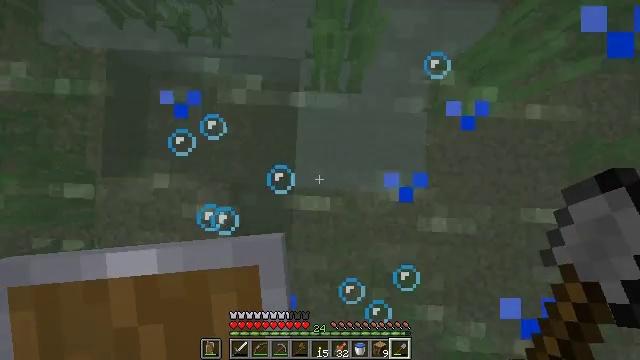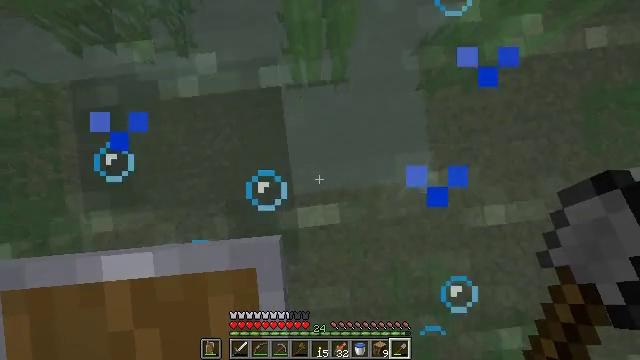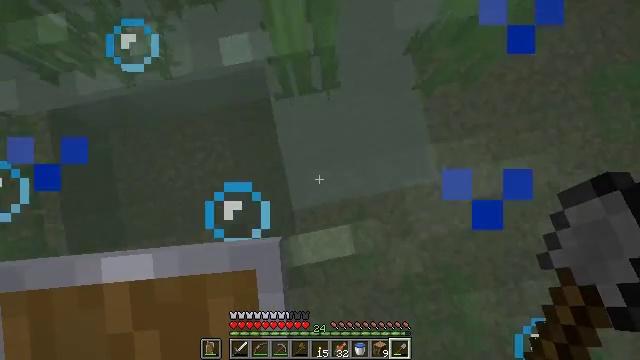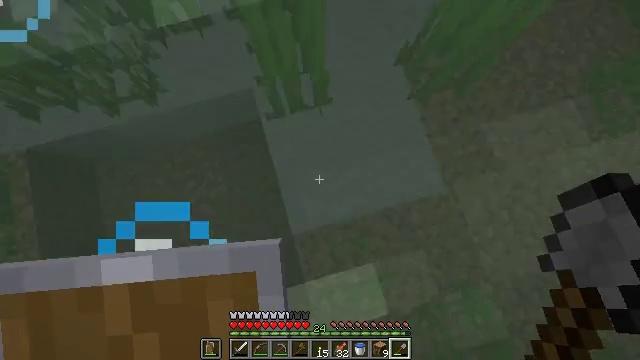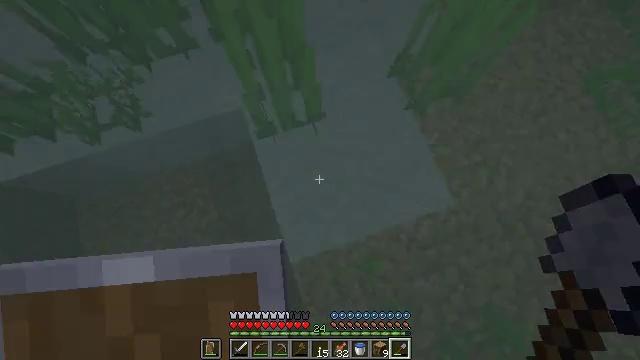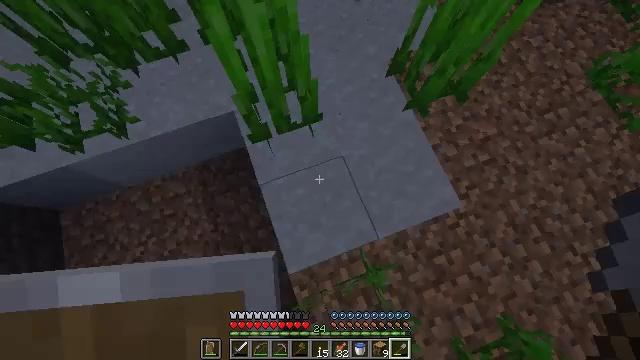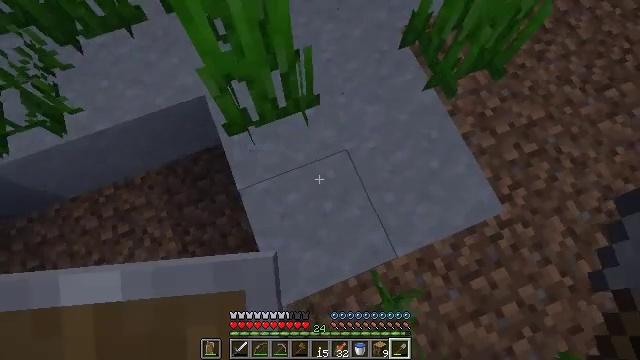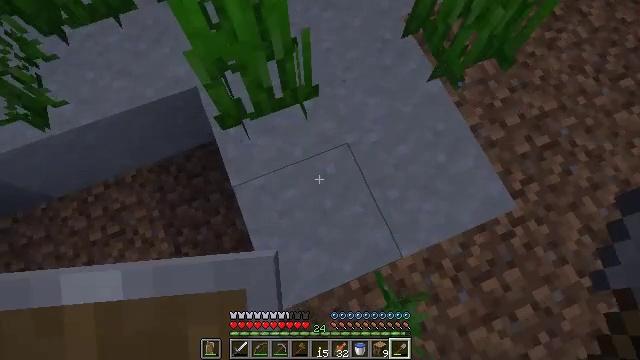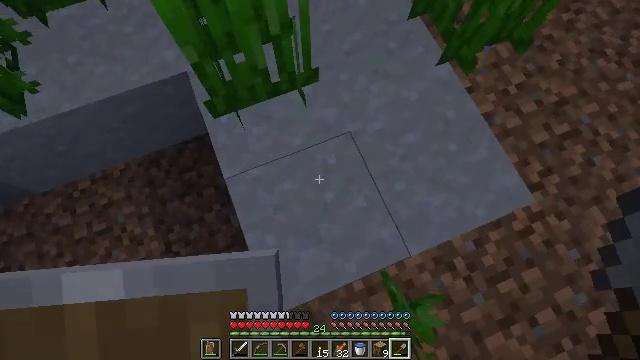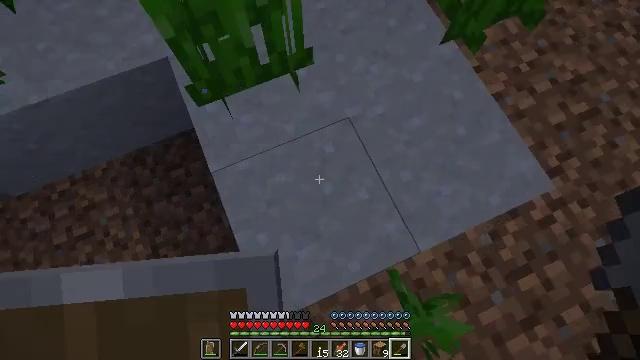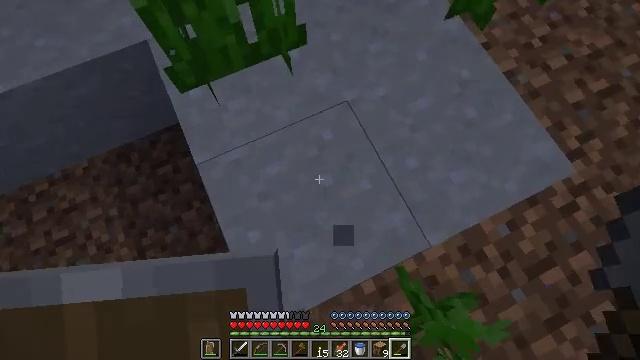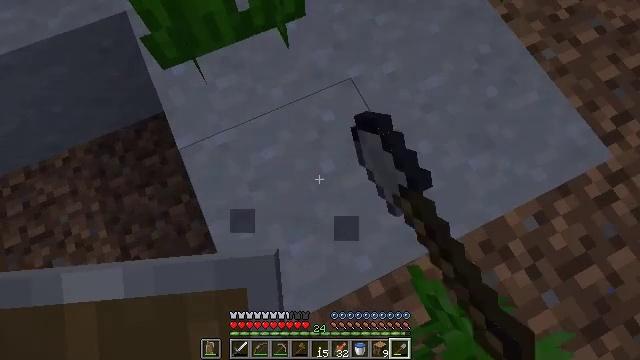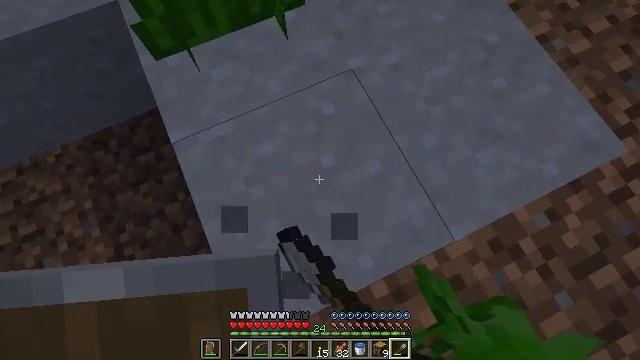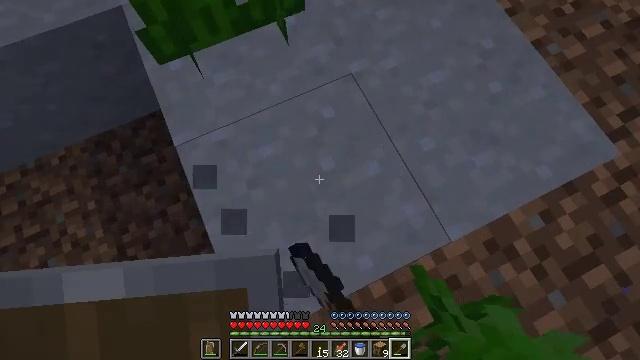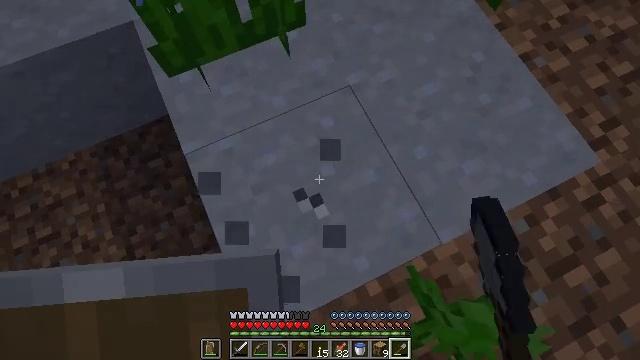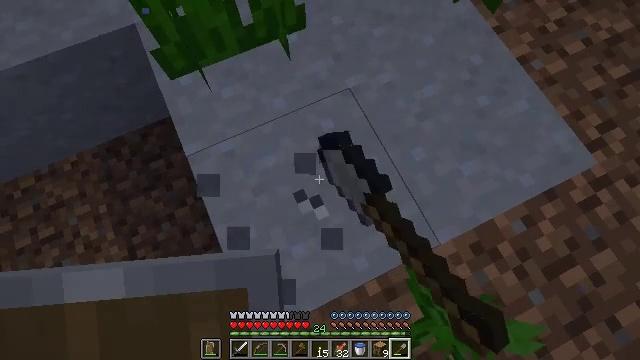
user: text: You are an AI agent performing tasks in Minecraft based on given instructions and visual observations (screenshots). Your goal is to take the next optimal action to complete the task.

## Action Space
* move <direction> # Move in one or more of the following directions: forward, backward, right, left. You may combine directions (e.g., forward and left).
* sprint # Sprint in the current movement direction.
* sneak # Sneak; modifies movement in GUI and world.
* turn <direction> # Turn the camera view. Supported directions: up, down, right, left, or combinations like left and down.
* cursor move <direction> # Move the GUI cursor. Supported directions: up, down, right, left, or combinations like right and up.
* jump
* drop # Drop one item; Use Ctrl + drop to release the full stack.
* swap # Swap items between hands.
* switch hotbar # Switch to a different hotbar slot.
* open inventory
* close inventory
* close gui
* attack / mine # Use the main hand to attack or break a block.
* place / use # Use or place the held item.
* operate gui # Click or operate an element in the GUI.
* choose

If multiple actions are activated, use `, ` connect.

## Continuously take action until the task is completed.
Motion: motion action
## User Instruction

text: Gather clay blocks.
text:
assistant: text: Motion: sneak, turn right
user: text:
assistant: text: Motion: sneak, turn right and up
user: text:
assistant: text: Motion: sneak, turn right and up
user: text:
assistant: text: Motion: sneak, turn right and up
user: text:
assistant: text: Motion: sneak, turn right and up
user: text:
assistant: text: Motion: sneak, turn right and up
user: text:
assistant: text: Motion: sneak
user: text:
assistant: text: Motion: sneak
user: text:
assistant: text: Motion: sneak, turn right
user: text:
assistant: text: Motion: sneak, turn right, attack / mine
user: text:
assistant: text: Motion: attack / mine
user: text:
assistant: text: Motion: attack / mine
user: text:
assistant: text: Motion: attack / mine
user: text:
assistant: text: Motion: attack / mine
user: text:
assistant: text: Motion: attack / mine
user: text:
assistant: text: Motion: attack / mine
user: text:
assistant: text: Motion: attack / mine
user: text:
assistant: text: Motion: attack / mine
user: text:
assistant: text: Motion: attack / mine
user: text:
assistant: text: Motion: attack / mine
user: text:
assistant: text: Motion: attack / mine
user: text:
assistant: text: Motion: attack / mine
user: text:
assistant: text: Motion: attack / mine
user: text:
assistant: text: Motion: attack / mine
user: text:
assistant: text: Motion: attack / mine
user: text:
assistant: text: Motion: attack / mine
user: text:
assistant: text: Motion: attack / mine
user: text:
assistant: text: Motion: attack / mine
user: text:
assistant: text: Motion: attack / mine
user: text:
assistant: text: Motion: attack / mine